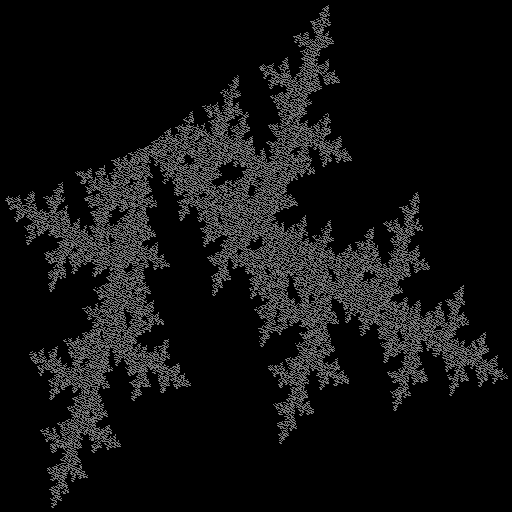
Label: a3